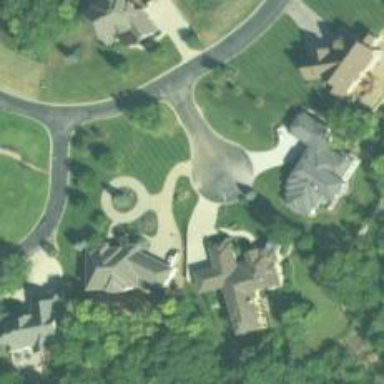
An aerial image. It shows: Driveway leading to service road.